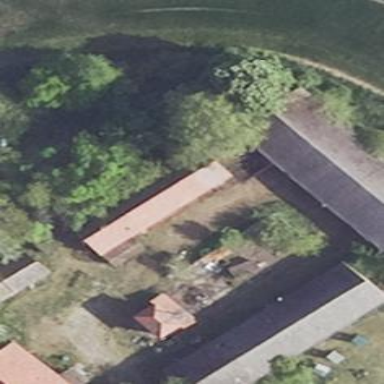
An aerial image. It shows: Farm auxiliary building with gabled roof oriented along its length.